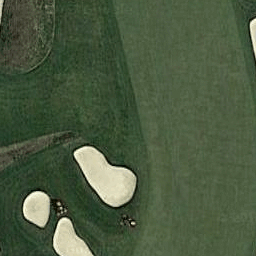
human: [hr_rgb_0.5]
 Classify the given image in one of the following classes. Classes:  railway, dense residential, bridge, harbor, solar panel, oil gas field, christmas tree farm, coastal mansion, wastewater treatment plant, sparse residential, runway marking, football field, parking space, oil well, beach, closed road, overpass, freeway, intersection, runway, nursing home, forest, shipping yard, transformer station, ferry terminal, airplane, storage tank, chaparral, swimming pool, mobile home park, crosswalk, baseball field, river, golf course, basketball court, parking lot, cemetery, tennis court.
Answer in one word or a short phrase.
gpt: golf course